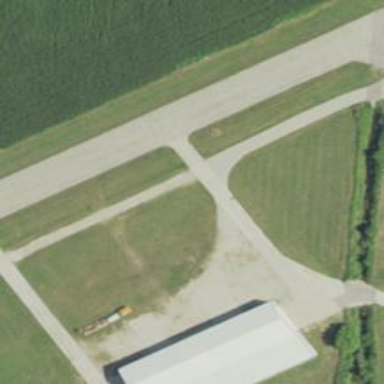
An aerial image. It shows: Apron at the airport.